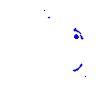
Particle: proton